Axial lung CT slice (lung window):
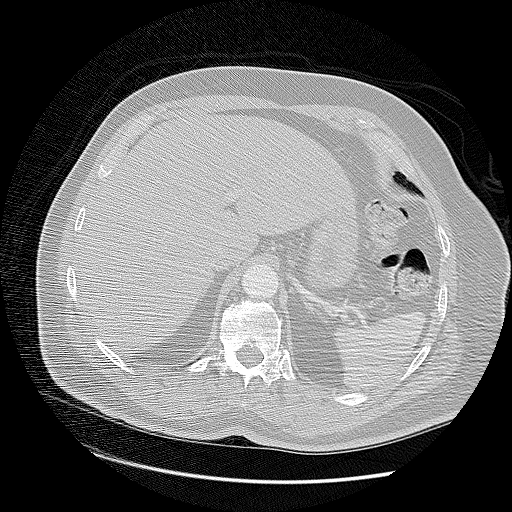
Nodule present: no